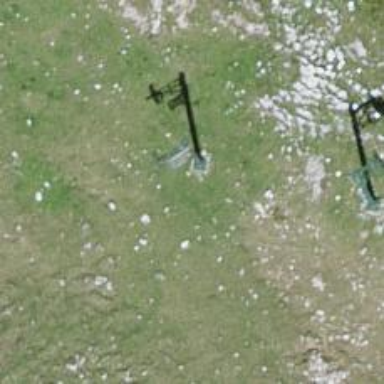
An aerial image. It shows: Pylon used for aerialway.